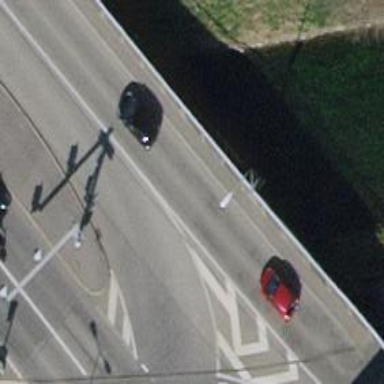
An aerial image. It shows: Tertiary road on bridge with asphalt surface.